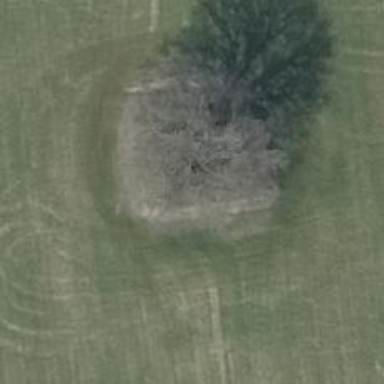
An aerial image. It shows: Single tag "natural: tree."